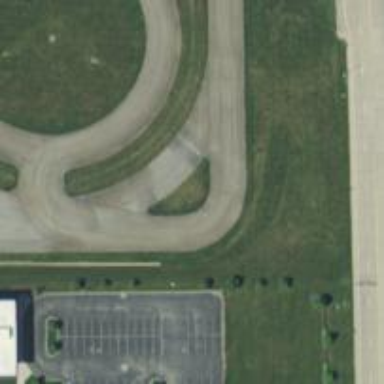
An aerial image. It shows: Raceway for motor sports.